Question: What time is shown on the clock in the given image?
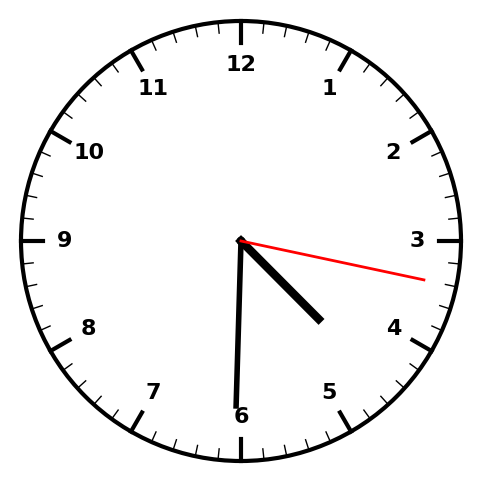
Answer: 04:30:17